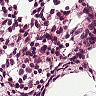
Metastatic tissue present: no